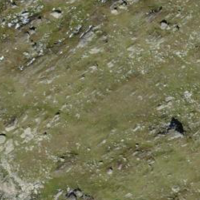
EUNIS habitat code: 26
Species observed at this site:
Prunella collaris
Montifringilla nivalis
Anthus spinoletta